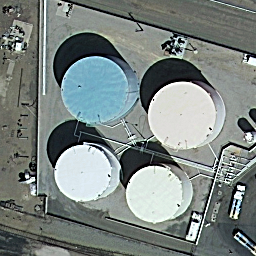
Label: storage tanks